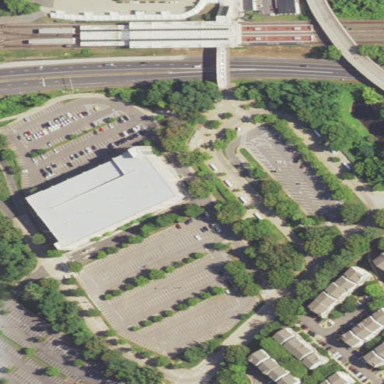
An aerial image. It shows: Multi-storey parking building with park and ride facility.